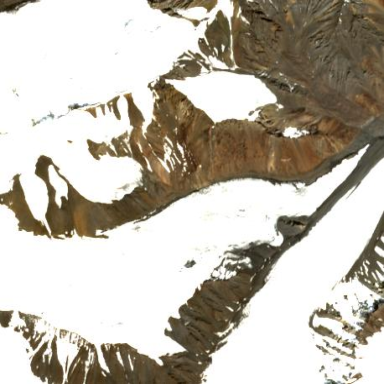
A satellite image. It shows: Majestic glacier in the distance.